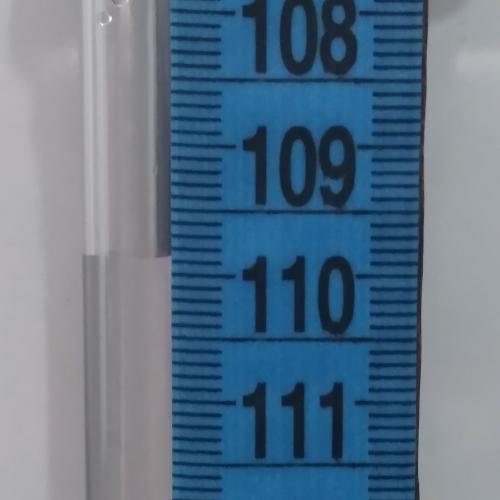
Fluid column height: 109.9 cm